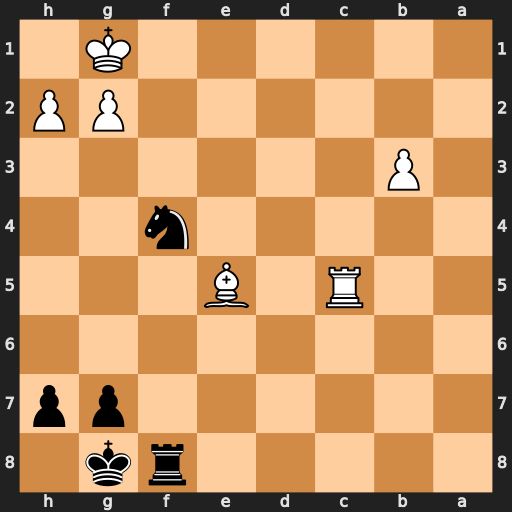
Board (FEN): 5rk1/6pp/8/2R1B3/5n2/1P6/6PP/6K1
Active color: b
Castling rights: -
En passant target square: -
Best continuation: Ne2+ Kh1 Rf1#